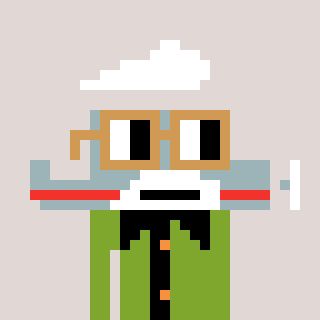
a pixel art character with square brown glasses, a plane-shaped head and a slimegreen-colored body on a warm background